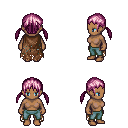
a pixel art fantasy rpg character, female body template, human, dark skin, brown tattered cape, teal pants, pink twin-tailed hairstyle, four views (front, back, left, right), 2x2 character sprite sheet, small pixel art, hard edges, no anti-aliasing